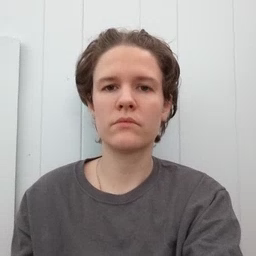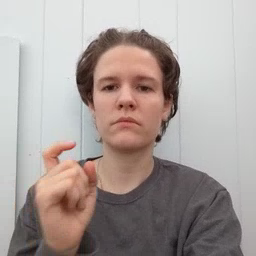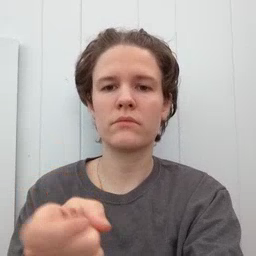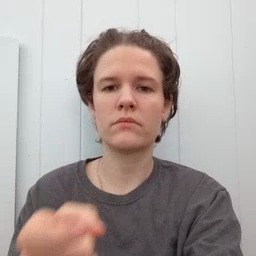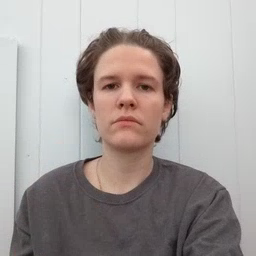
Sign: gift